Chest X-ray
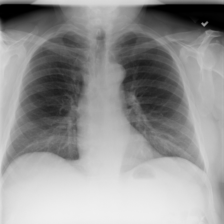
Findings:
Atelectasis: negative
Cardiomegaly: negative
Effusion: negative
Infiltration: negative
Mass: negative
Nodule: negative
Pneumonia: negative
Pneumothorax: negative
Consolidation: negative
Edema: negative
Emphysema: negative
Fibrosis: negative
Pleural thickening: negative
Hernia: negative